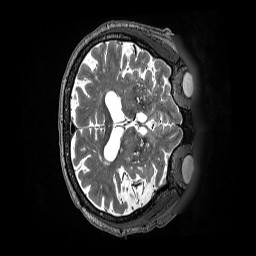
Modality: T2w
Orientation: axial
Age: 84
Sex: female